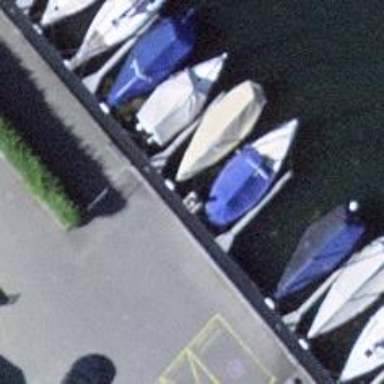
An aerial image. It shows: Man-made pier.